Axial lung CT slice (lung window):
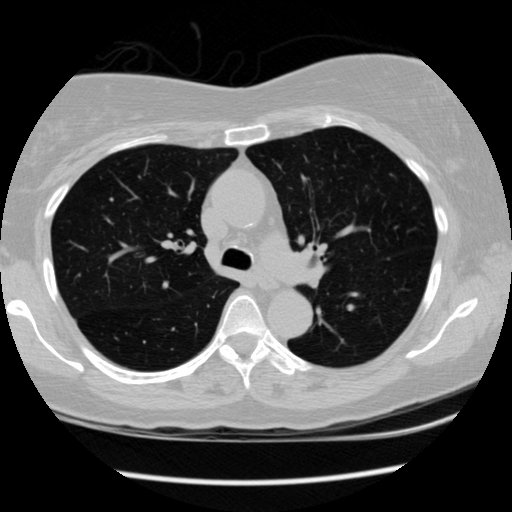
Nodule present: no